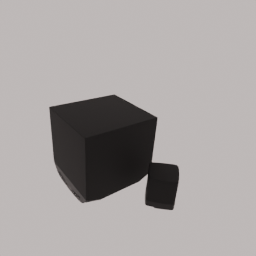
Label: electronics